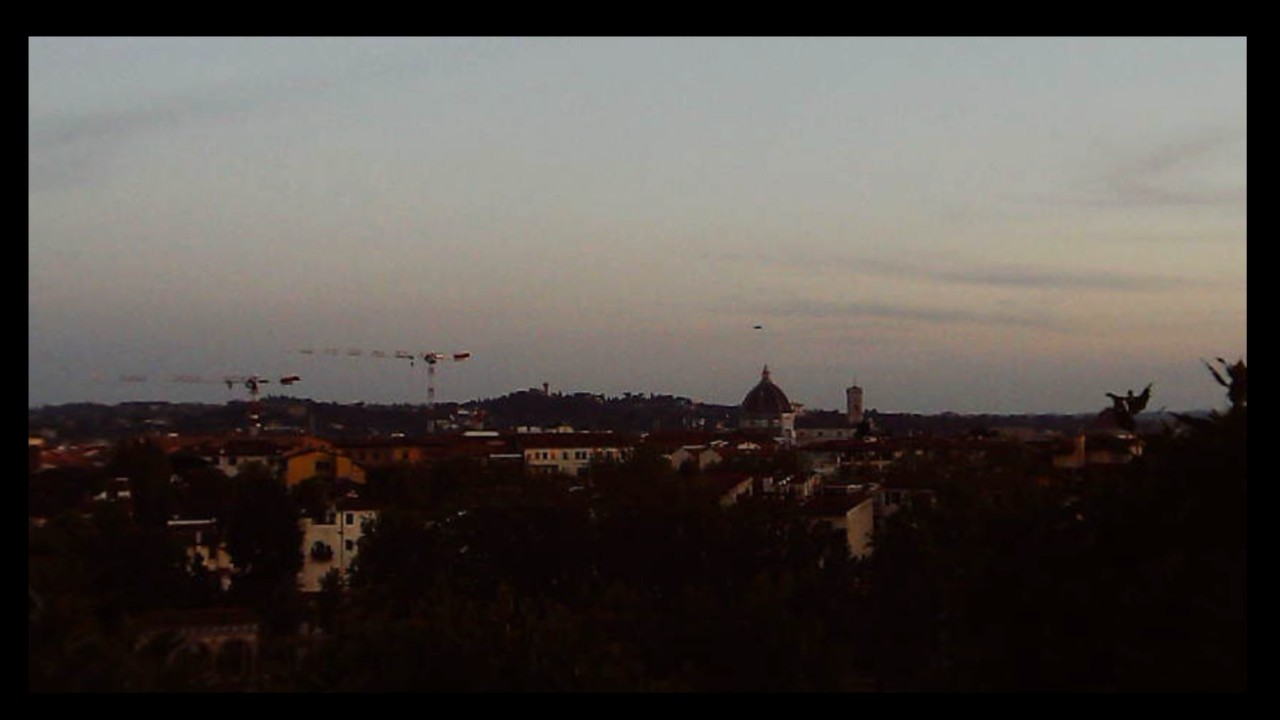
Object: DJI Mini 3